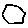
Label: hexagon